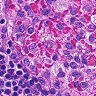
Metastatic tissue present: no